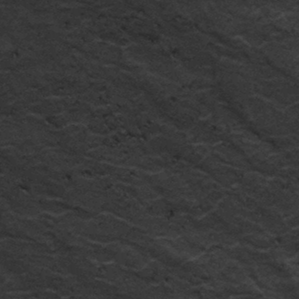
Label: frost